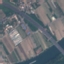
Land use / land cover: Highway